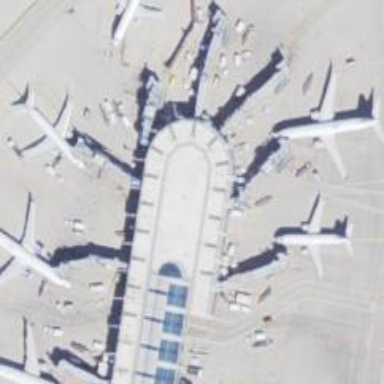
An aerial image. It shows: Airport gate.